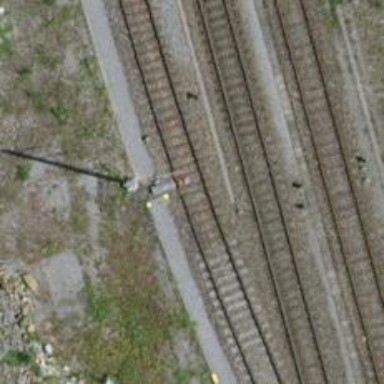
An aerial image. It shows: Railway siding with rails.